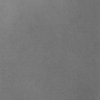
Label: dusty